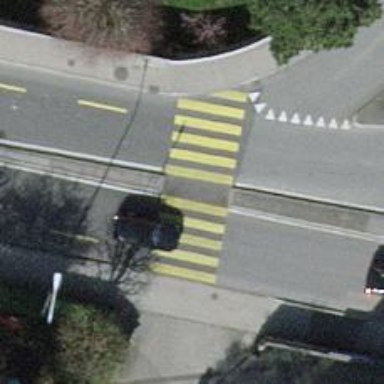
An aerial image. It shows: Uncontrolled crossing on the road.